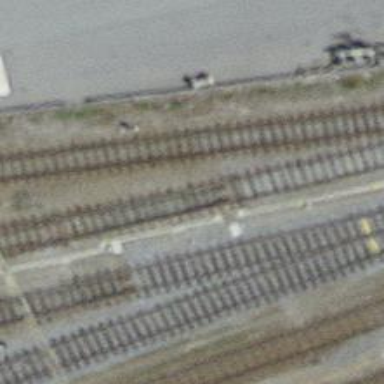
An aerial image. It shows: Railway switch.